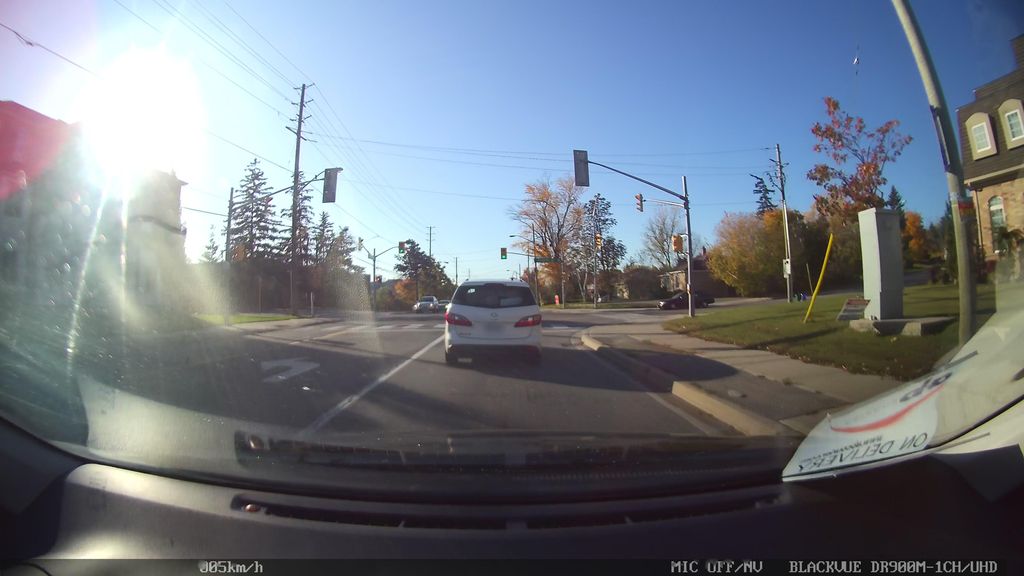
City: toronto